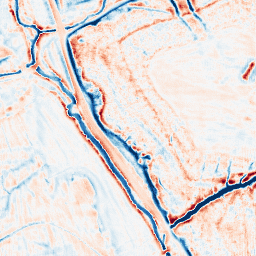
Category: edge_preserving
Decomposition family: bilateral
Decomposition parameters: d: 15
sigma_color: 150
sigma_space: 25
Upsampling method: fft_zeropad
Upsampling parameters: scale: 4
Upsampling scale: 4